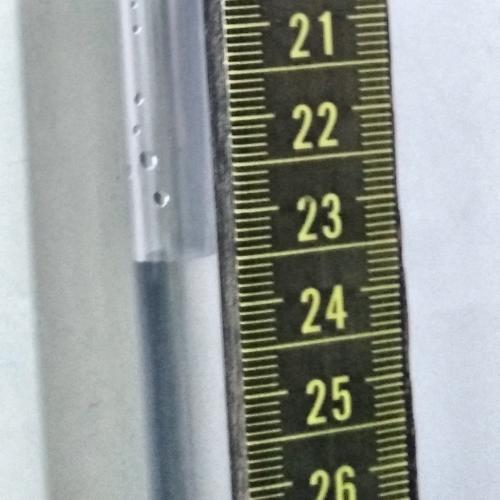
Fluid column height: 23.5 cm